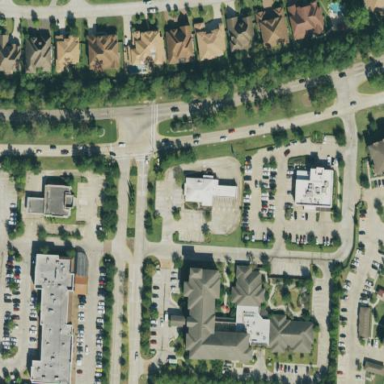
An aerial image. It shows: Retail area.